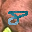
Label: 8